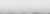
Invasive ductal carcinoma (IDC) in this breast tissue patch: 0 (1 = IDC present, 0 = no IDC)